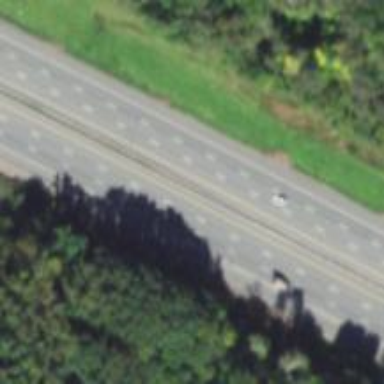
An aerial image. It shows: Motorway.